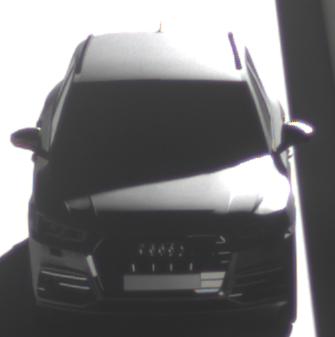
Make: Audi
Model: Q5 45 TFSI
Detailed model: Q5 (FY)
Model produced from: 2019/01
Model produced until: 2019/05
Doors: 5
Color: gray
Road condition: dry road
Daytime: morning or afternoon
Contrast: high contrast